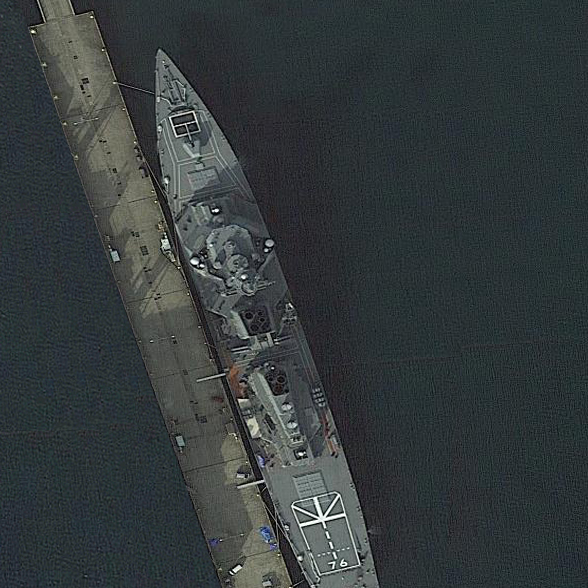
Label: Kongo-class_destroyer